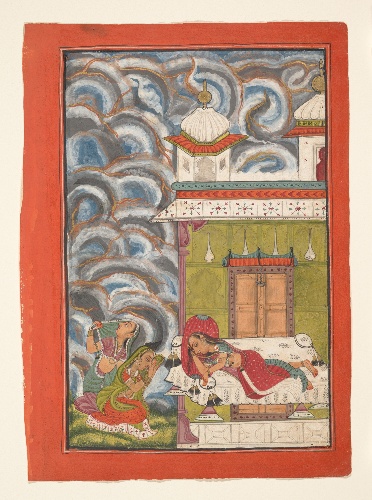
Date: ca. 1710
Object type: Folio
Classification: Paintings
Medium: Ink, opaque watercolor, and gold on paper
Culture: India (Himachal Pradesh, Bilaspur)
Dimensions: Image: 7 3/8 x 4 7/8 in. (18.7 x 12.4 cm)
Page: 8 1/2 x 6 1/8 in. (21.6 x 15.6 cm)
Department: Asian Art
Credit line: Purchase, Friends of Asian Art Gifts, 2006
Accession year: 2006
Repository: Metropolitan Museum of Art, New York, NY
Tags: Women|Storms|Beds